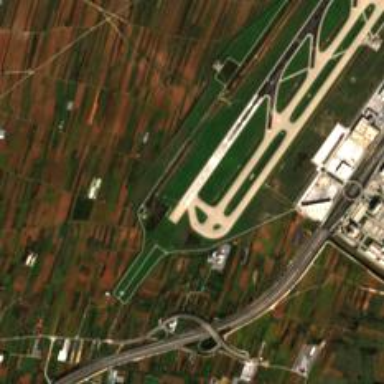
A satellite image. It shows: Runway at airport.